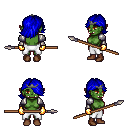
a pixel art fantasy rpg character, female body template, orc, green skin, steel arm armor, white pants, blue swoop hairstyle, iron tiara, gold gloves, brown shoes, spear, four views (front, back, left, right), 2x2 character sprite sheet, small pixel art, hard edges, no anti-aliasing